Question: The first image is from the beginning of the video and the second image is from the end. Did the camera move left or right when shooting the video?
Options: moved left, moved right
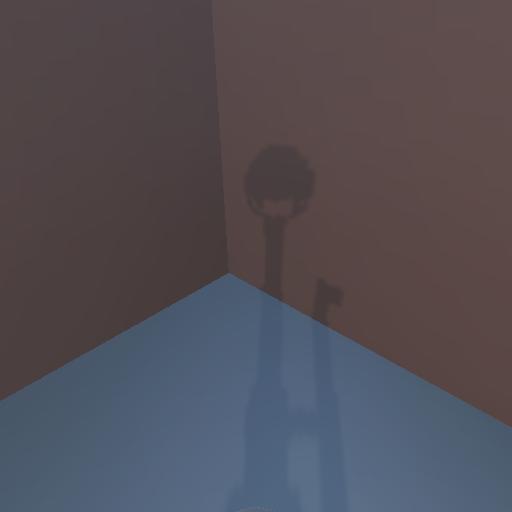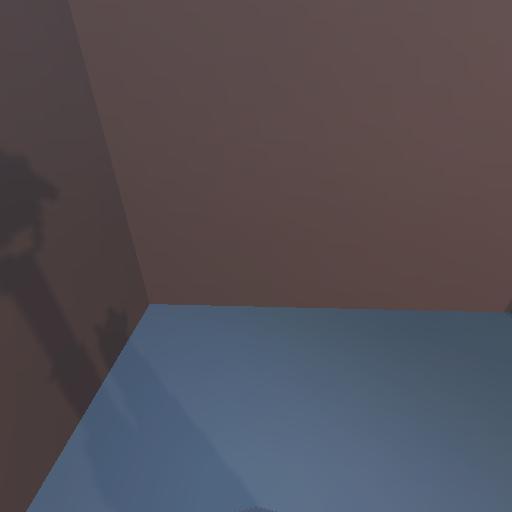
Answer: moved left